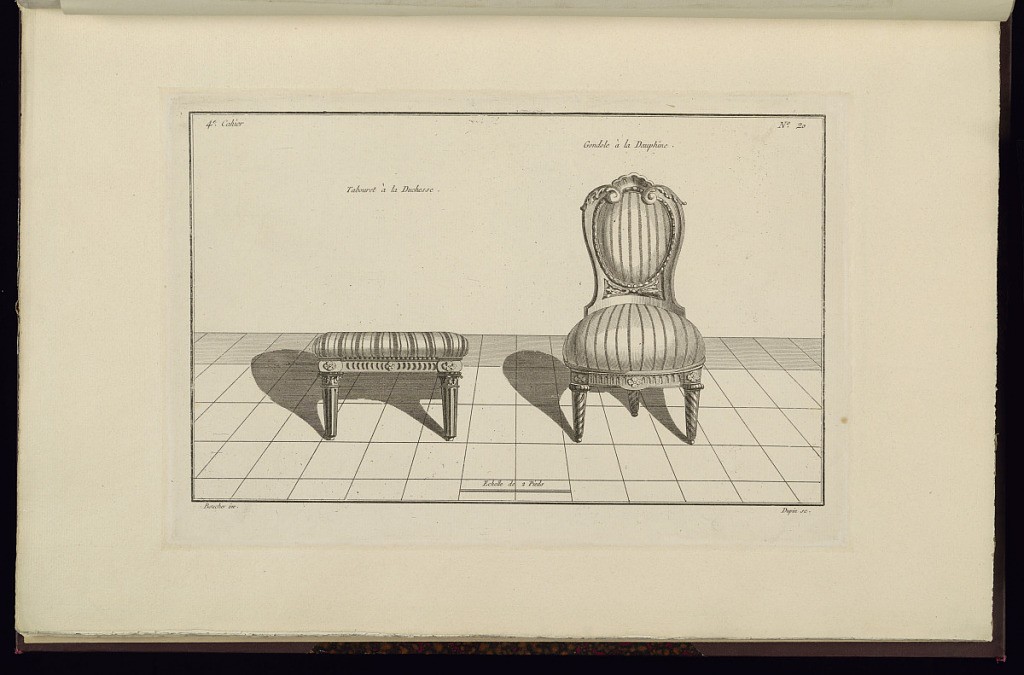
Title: Tabouret à la Duchesse [...] Gondole à la Dauphine
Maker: Juste-François Boucher, French, 1736 – 1782
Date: ca. 1775
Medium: Engraving on off white laid paper
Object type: Print
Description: Design for a stool and a low chair without arms. Both are adorned with a striped fabric. The stool legs are fluted with a carved Corinthian capital; the chair's legs are fluted and also feature carved rosettes. The plate is signed.